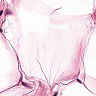
Metastatic tissue present: no